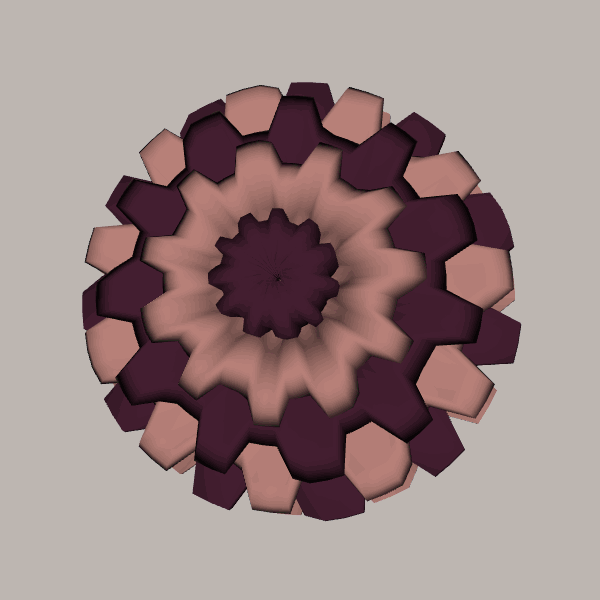
Background: light